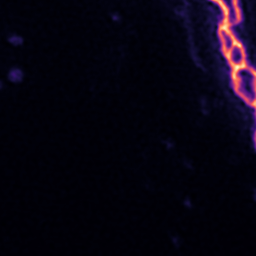
Label: Super-resolution ER image